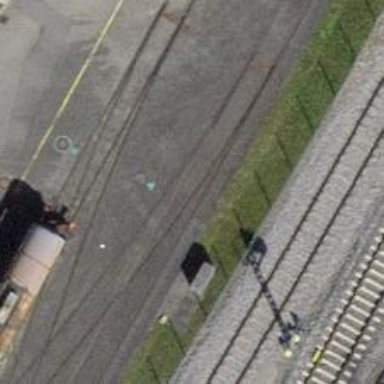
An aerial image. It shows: Railway switch.